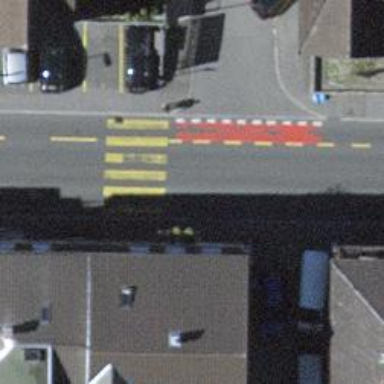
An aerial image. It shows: Kerb barrier.